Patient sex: M
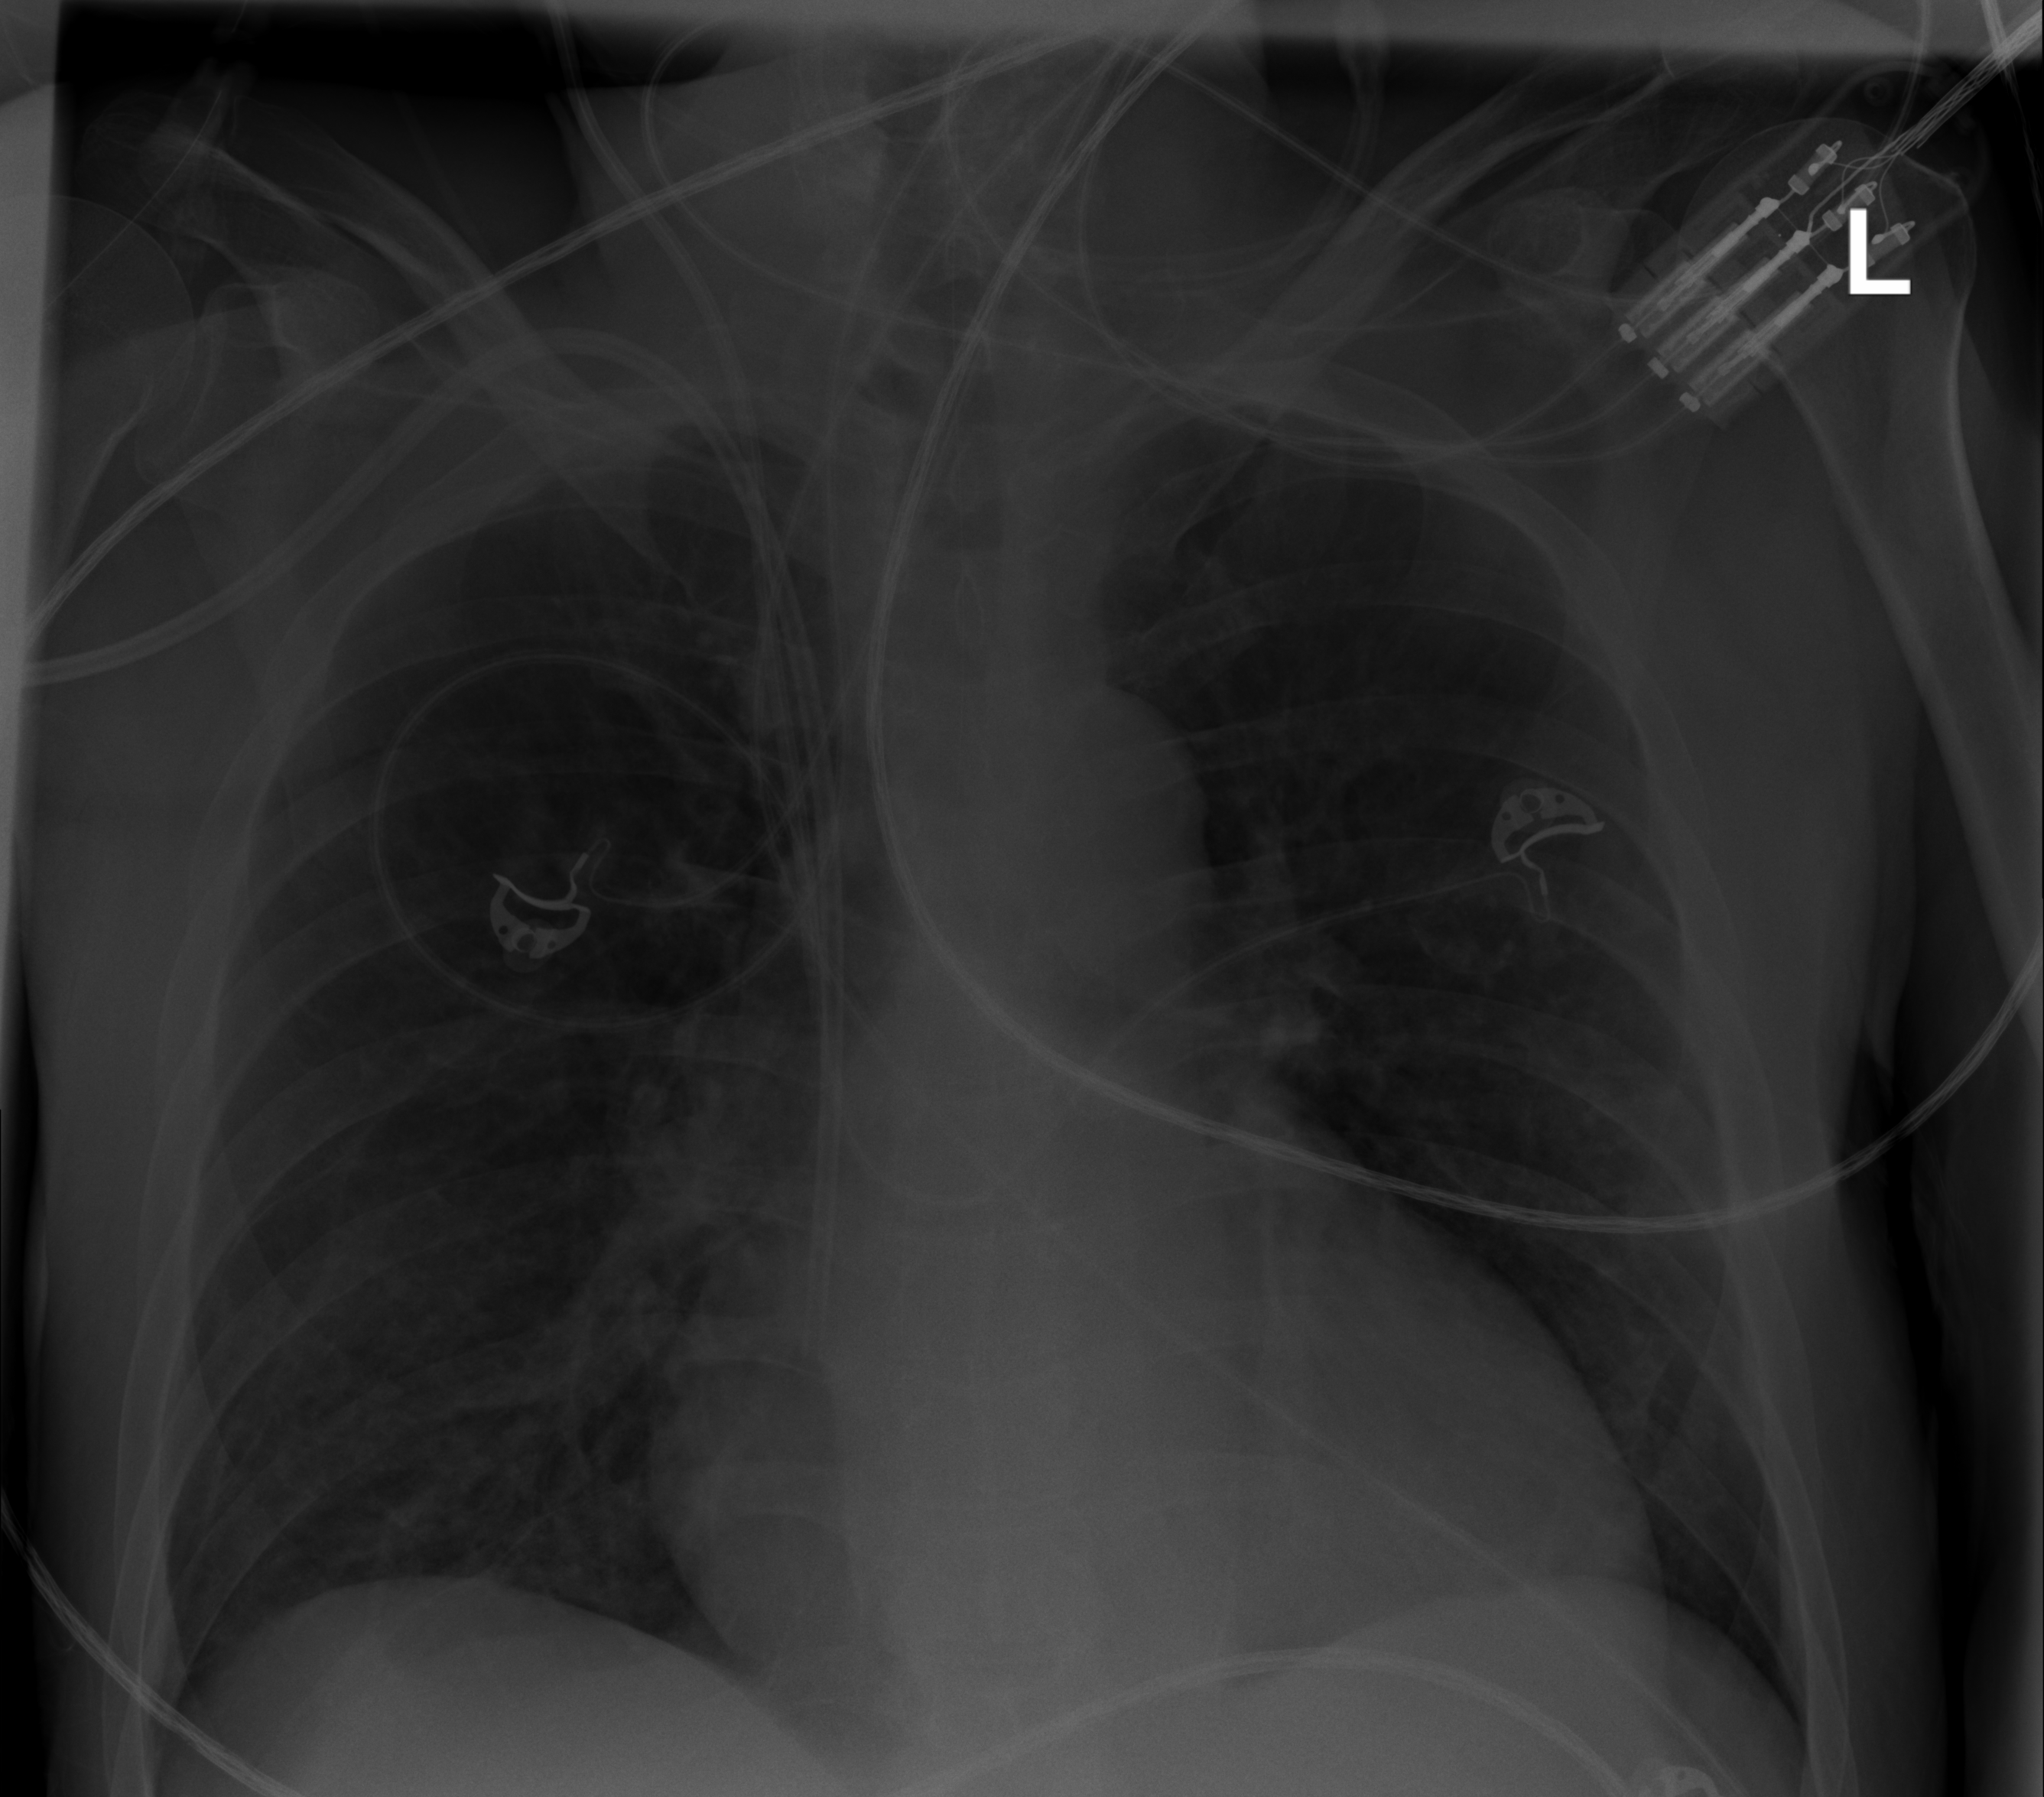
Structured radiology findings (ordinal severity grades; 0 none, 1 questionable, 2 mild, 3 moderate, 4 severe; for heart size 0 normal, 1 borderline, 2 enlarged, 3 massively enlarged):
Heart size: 2
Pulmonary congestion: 0
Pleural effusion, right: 0
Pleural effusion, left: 0
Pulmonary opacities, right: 2
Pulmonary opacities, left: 0
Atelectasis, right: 0
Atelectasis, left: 0